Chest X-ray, PA view. Patient: 61 years old, sex F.
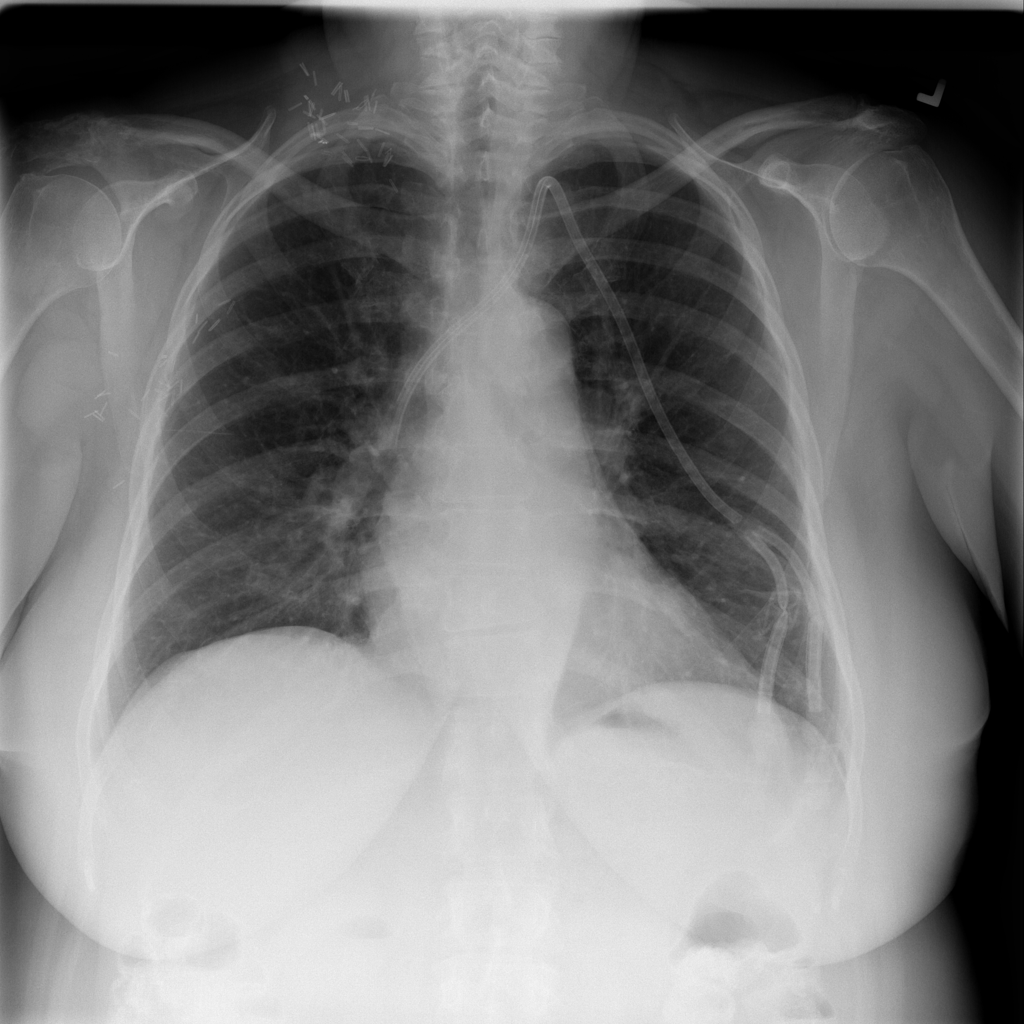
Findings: No Finding